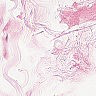
Metastatic tissue present: no